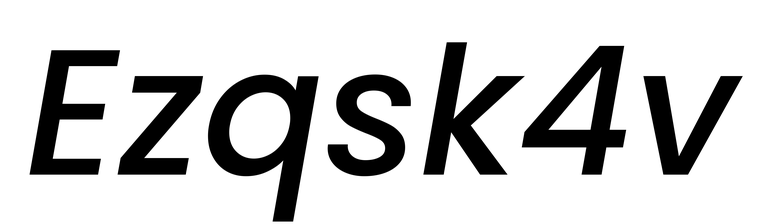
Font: Poppins-MediumItalic